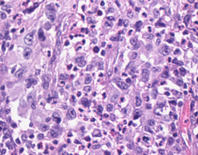
Tumor epithelial tissue: yes
Tumor-associated stroma tissue: no
Normal tissue: no